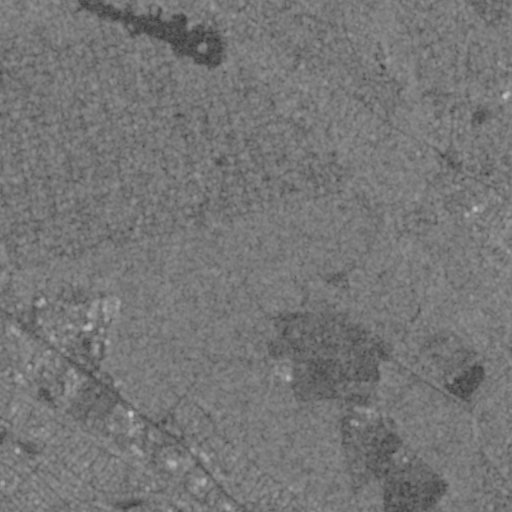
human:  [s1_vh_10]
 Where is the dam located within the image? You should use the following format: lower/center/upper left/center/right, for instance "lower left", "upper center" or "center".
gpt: The dam is located in the upper center of the image.
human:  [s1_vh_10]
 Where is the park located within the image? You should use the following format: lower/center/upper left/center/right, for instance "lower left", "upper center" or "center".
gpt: The park is located in the upper right of the image.
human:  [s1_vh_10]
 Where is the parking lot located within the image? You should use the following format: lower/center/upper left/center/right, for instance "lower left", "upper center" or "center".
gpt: The parking lot is located in the lower left of the image.
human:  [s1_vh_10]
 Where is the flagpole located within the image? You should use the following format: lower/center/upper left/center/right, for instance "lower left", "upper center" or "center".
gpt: The flagpole is located in the lower left of the image.
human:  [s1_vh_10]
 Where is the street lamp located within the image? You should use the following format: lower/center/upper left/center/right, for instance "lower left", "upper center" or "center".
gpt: The street lamp is located in the lower of the image.
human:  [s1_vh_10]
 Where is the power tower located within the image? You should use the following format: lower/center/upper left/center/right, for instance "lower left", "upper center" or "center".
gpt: There is no power tower in the image.

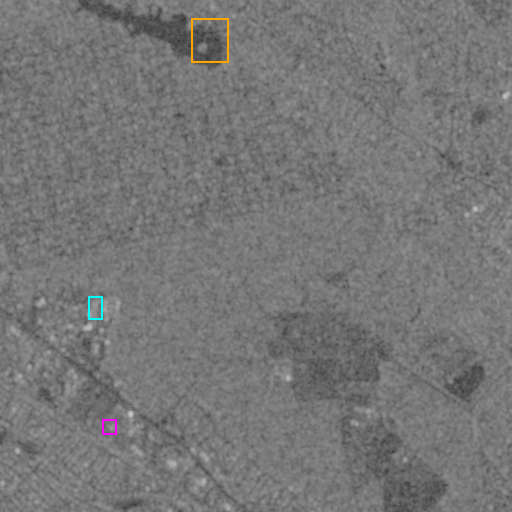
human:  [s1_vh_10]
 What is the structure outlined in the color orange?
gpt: The structure outlined in orange is a park.
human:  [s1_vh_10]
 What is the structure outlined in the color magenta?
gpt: The structure outlined in magenta is a parking lot.
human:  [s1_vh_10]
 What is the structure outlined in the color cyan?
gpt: The structure outlined in cyan is a building.
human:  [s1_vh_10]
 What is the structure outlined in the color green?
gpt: There is no green outline.